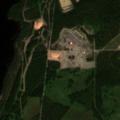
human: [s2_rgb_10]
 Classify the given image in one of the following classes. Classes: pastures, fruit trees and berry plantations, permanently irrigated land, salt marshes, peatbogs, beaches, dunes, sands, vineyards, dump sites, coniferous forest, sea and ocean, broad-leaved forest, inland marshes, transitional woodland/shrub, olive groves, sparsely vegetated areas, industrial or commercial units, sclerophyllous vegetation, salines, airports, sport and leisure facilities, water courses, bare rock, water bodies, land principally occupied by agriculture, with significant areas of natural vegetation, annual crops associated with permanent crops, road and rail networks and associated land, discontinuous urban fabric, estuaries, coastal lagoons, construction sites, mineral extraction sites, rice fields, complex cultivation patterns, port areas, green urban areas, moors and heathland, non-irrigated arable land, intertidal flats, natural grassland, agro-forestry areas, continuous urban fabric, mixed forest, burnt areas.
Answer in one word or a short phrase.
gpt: coniferous forest, transitional woodland/shrub, water bodies